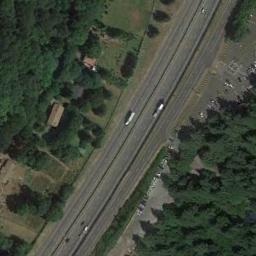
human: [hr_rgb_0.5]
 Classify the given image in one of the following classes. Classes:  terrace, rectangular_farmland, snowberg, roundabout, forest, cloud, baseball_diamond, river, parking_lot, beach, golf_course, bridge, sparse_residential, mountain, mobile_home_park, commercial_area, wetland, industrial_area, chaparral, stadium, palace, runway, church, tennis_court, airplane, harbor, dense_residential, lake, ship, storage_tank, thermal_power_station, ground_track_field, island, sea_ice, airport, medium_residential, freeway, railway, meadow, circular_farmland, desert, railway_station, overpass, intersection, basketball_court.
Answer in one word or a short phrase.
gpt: freeway